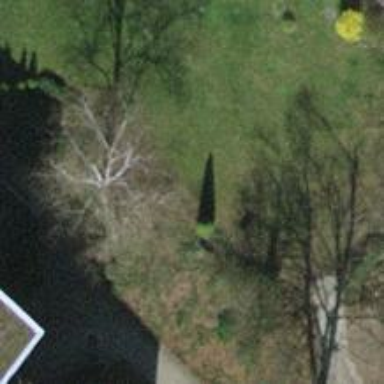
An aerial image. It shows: Urban area featuring tree as natural element.